Question: What is the value of the measurement in the image?
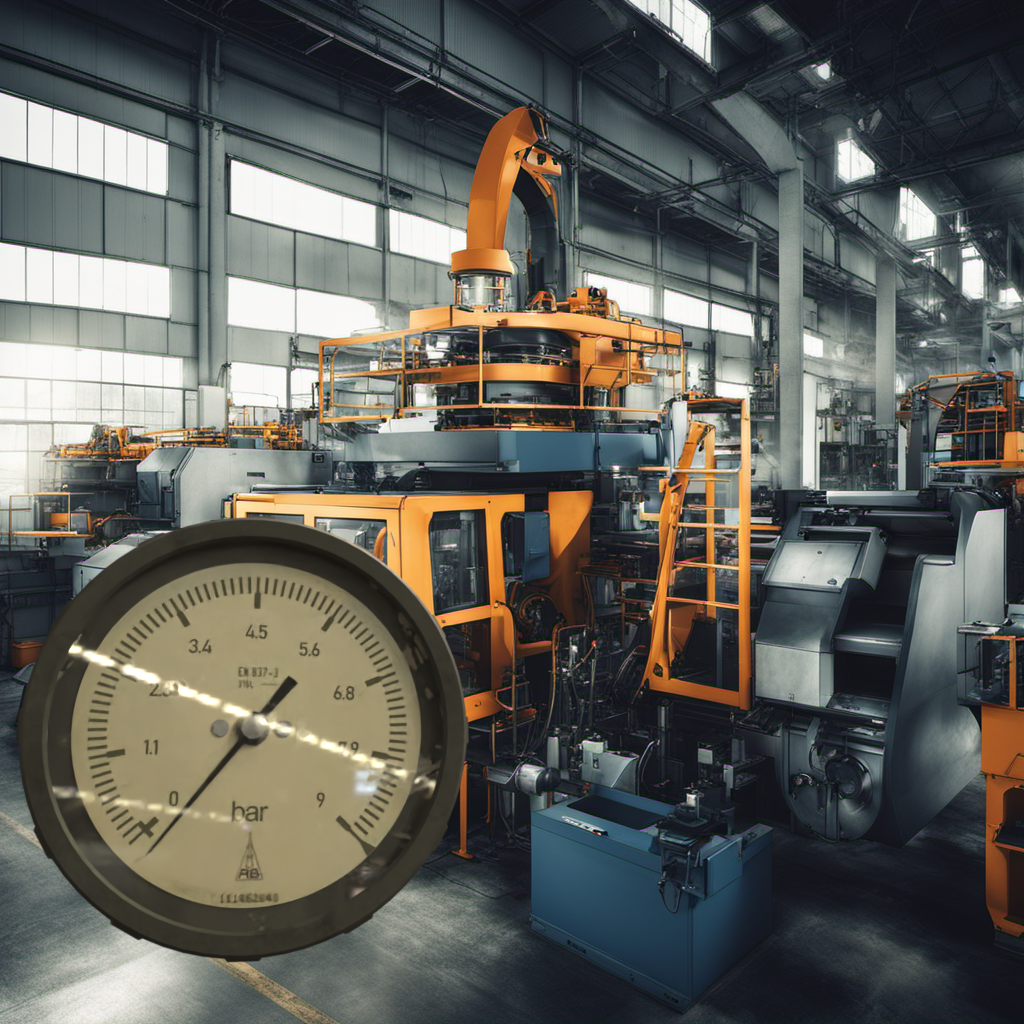
Answer: The result is -0.2
Question: What is the reading range of this measurement?
Answer: The range is from 0 to 9
Question: What is the minimum and maximum value of this measurement?
Answer: The minimum value is 0 and the maximum value is 9